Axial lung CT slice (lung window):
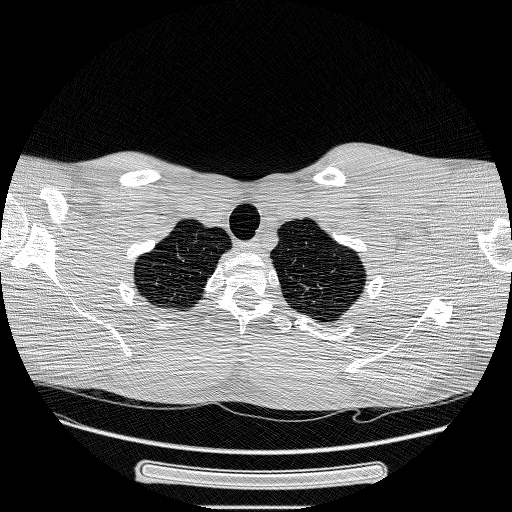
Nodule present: no